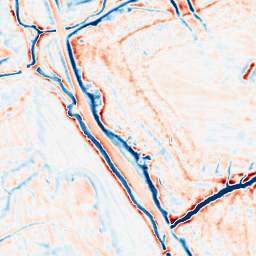
Category: edge_preserving
Decomposition family: bilateral
Decomposition parameters: d: 15
sigma_color: 50
sigma_space: 100
Upsampling method: linear_exact
Upsampling parameters: scale: 8
Upsampling scale: 8